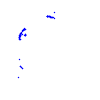
Particle: proton